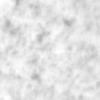
Label: no_change